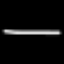
Label: line